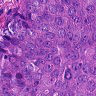
Metastatic tissue present: yes